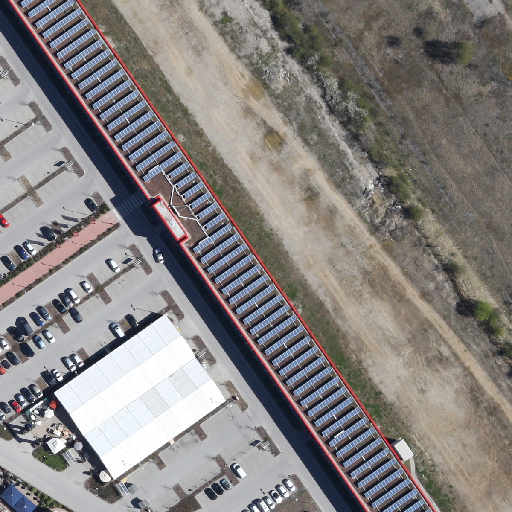
Referring expression: vehicle in the parking area